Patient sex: F
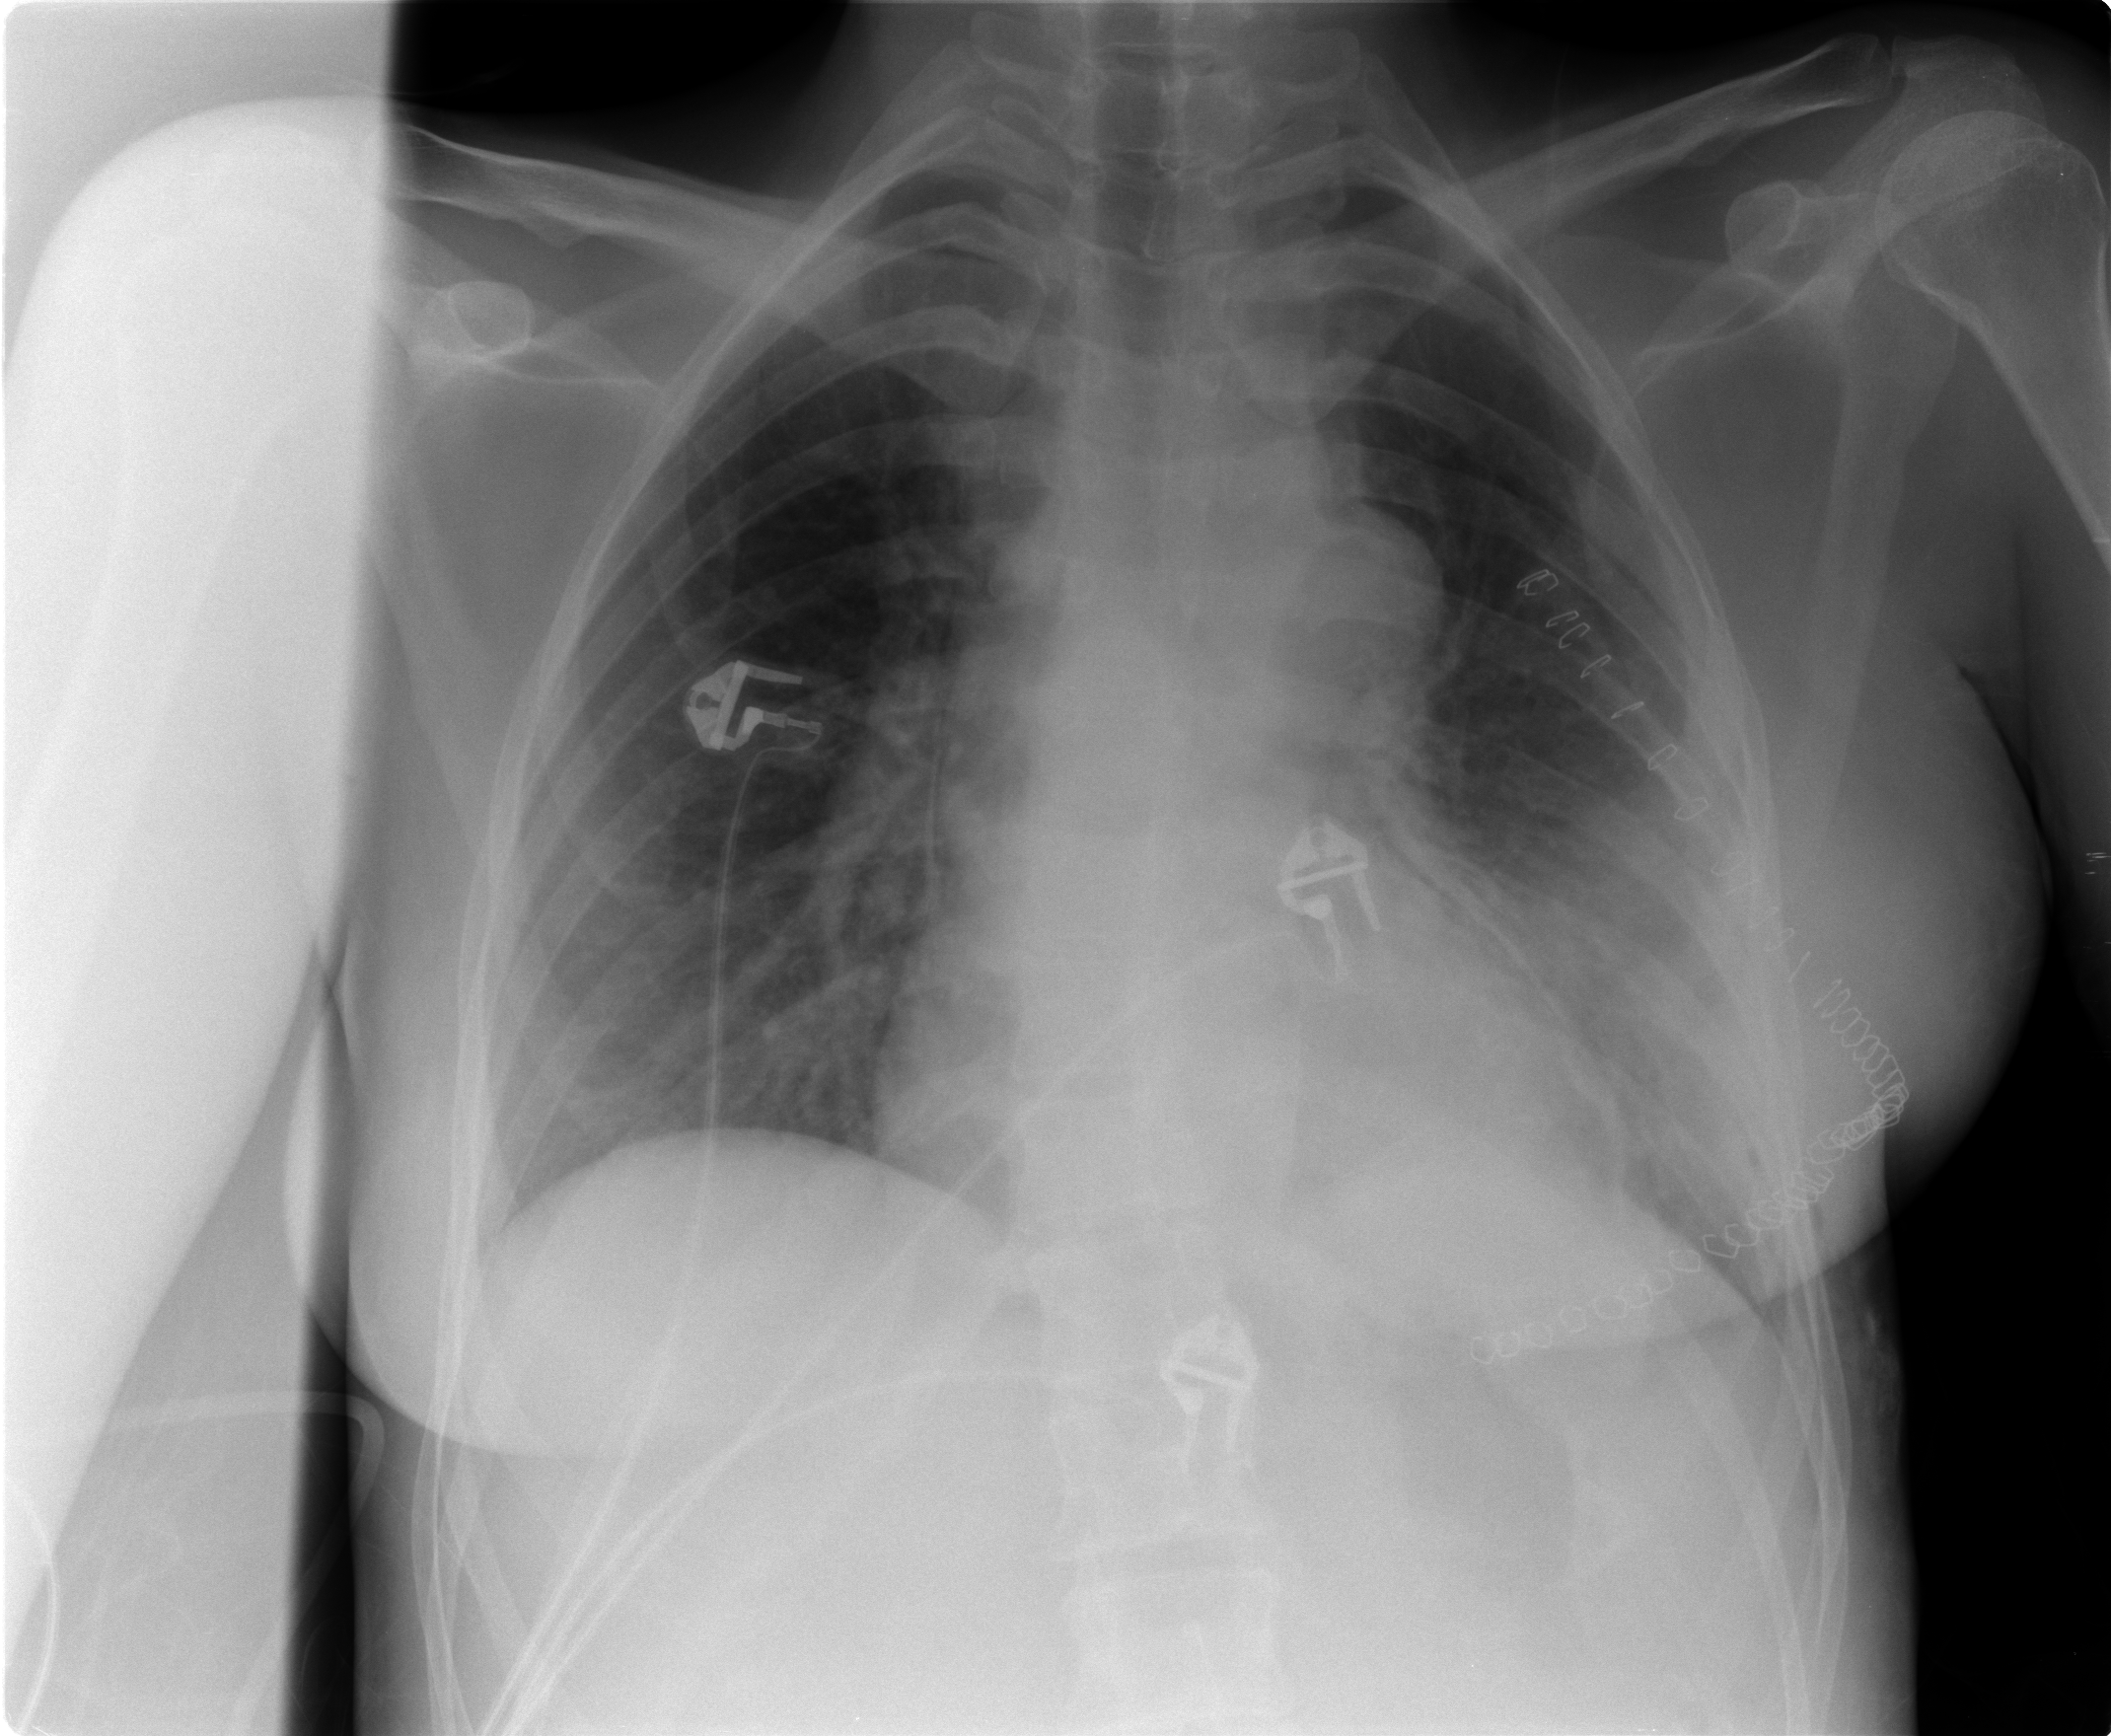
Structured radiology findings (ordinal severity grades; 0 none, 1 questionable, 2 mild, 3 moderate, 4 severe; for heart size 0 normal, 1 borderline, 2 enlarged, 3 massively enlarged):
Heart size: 1
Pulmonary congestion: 0
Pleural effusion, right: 0
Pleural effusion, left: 2
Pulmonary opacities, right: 0
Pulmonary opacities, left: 0
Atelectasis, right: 0
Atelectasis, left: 2